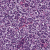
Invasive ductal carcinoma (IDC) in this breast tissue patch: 1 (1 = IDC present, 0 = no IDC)